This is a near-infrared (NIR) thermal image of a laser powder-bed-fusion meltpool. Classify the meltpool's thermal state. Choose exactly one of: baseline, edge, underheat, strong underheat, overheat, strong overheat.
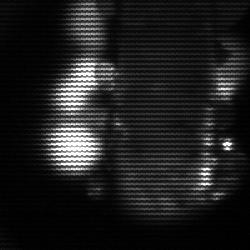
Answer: strong underheat